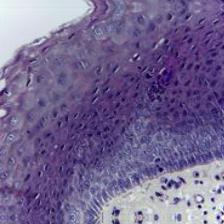
Diagnosis: Normal